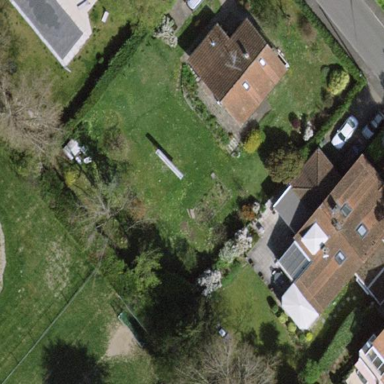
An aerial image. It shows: Garden surrounded by fence.